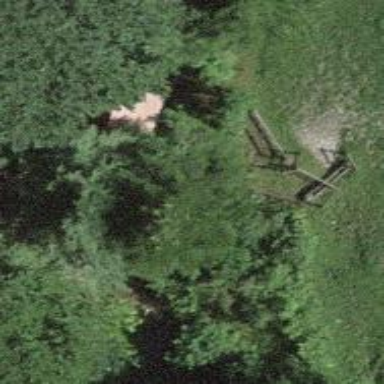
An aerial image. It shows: Path on bridge.